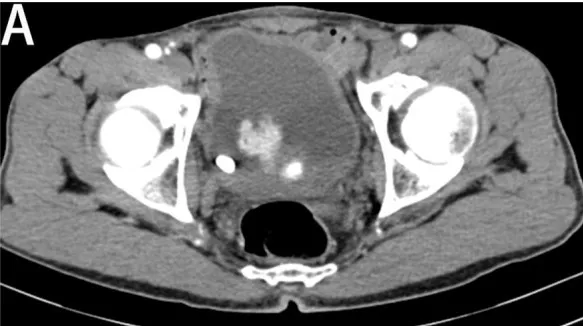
Results of computed tomography urography. Cross sections: panel. (arterial phase).
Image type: radiology (ct)